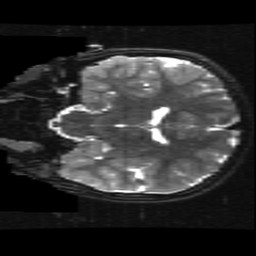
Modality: T2w
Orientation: coronal
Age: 8
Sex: female
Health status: ill
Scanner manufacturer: ge
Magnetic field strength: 3 T
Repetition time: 7.5 s
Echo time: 0.1007 s